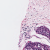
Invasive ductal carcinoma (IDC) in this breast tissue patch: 0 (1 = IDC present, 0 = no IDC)